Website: macys
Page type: delivery-shipping
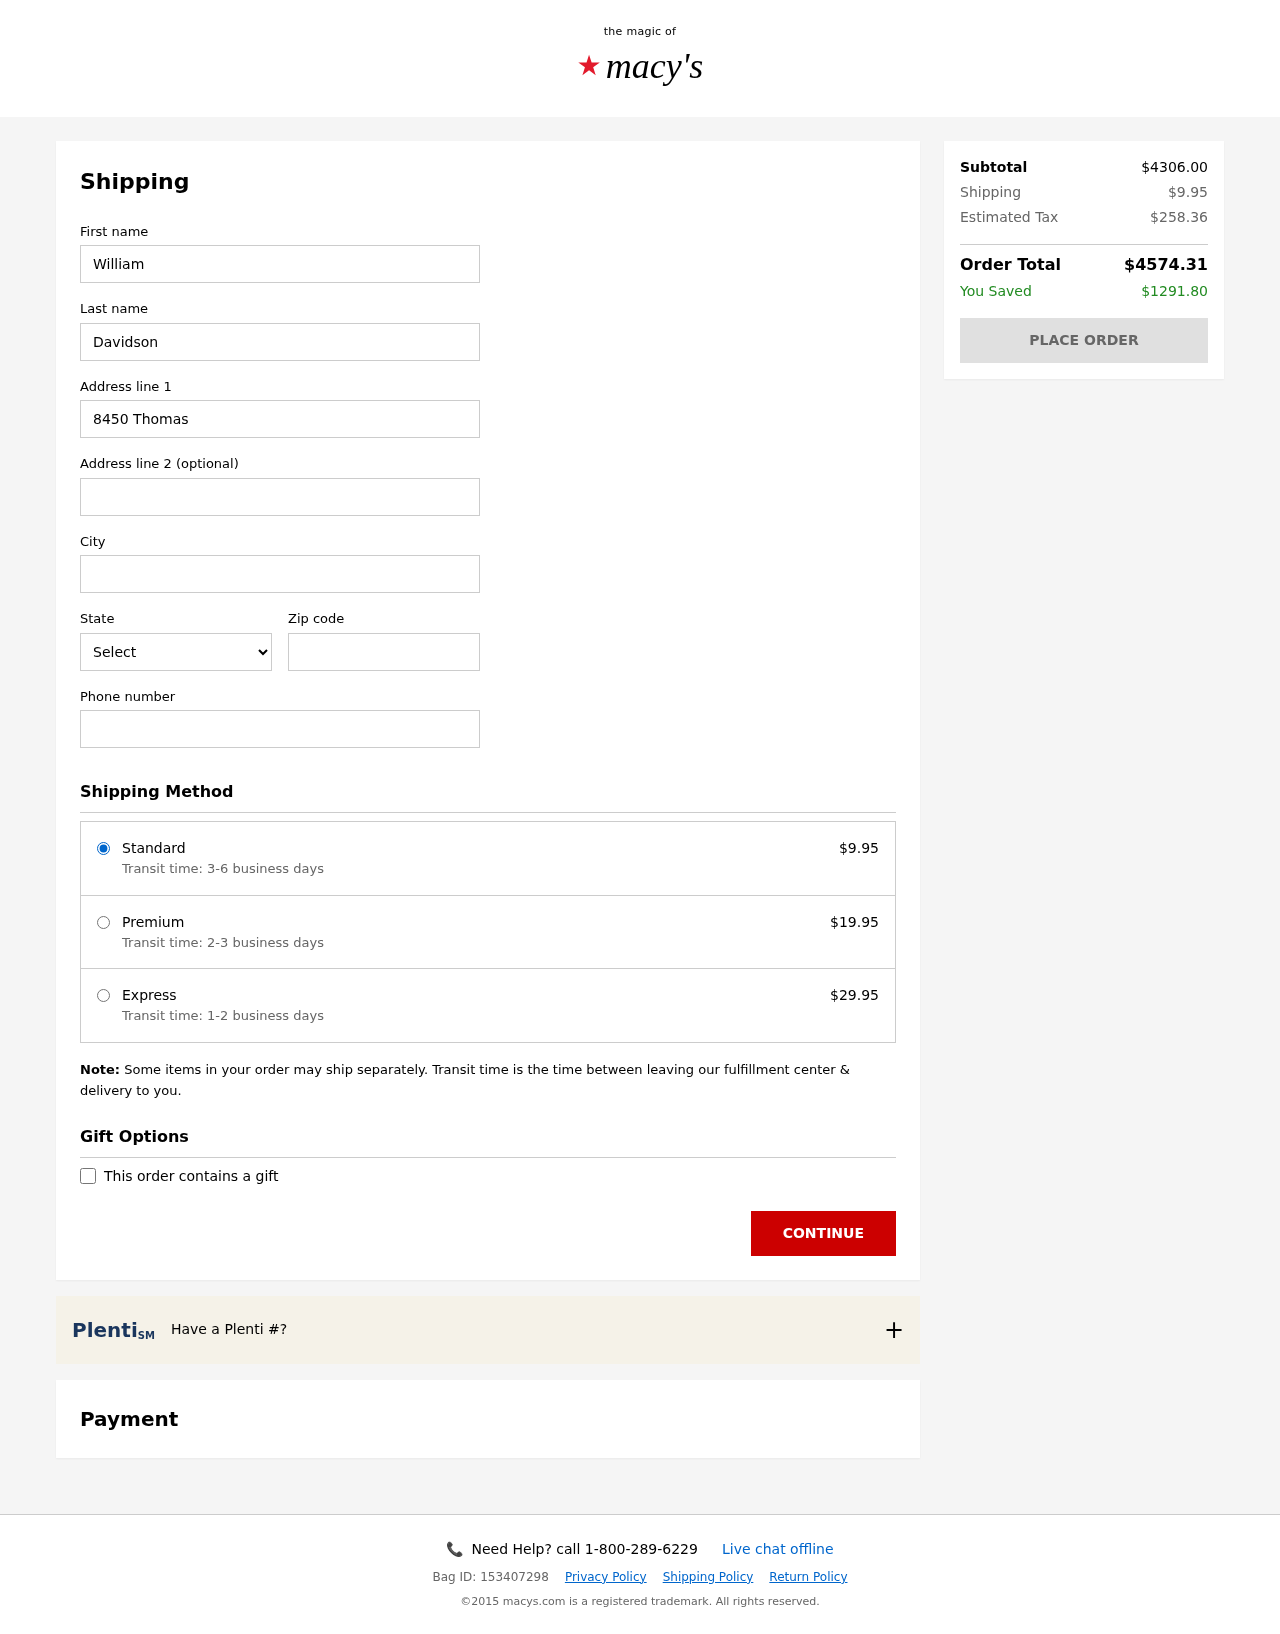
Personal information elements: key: PII_CITY
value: Cruzfurt
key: PII_FIRSTNAME
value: William
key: PII_LASTNAME
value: Davidson
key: PII_PHONE
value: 9143803514
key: PII_POSTCODE
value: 61004
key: PII_STATE_ABBR
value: MO
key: PII_STREET
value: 8450 Thomas Unions
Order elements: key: ORDER_SHIPPING_COST
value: $9.95
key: ORDER_SHIPPING_PREMIUM
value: $19.95
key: ORDER_SHIPPING_EXPRESS
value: $29.95
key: ORDER_SUBTOTAL
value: $4306.00
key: ORDER_TAX
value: $258.36
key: ORDER_TOTAL
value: $4574.31
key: ORDER_SAVINGS
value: $1291.80